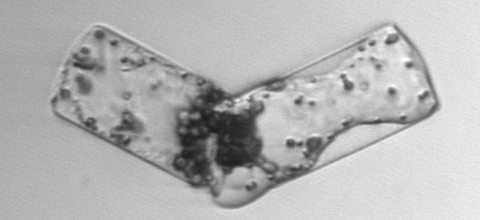
Label: Guinardia_flaccida